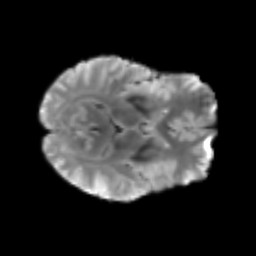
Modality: T2w
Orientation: axial
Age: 47
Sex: male
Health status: healthy
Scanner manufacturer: siemens
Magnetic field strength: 3 T
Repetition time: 3.6 s
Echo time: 0.092 s